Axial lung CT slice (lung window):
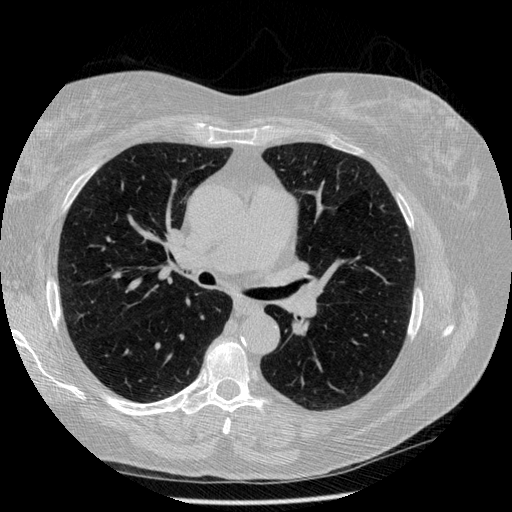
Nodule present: no